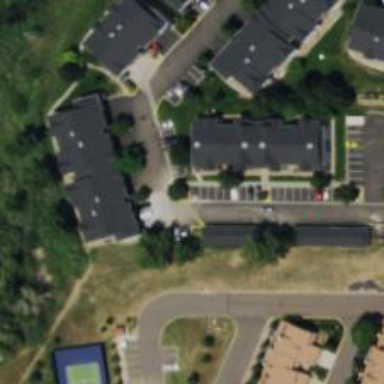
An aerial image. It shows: Parking space.